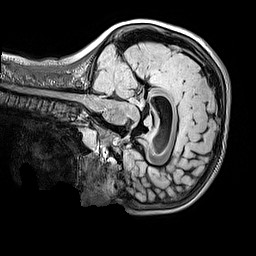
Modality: FLAIR
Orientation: sagittal
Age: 9
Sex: male
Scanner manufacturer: siemens
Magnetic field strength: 3 T
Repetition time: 5 s
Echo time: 0.388 s